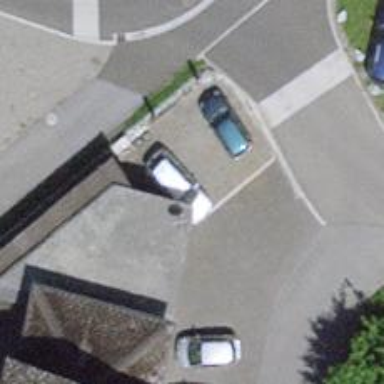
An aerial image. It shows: Garage.